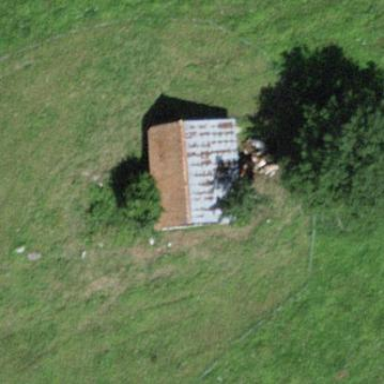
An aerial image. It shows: Shed building.